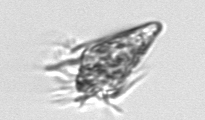
Label: Strombidium_tintinnodes